Question: I'm new to ASP.NET MVC and I've encountered problem, which I can't solve. I've spent two days searching Google, but still nothing.
So, my situation is:
I'm trying to implement localization in my ASP.NET MVC application using routing.
'www.mysite.com/Home/Index' - for default (Russian)
'www.mysite.com/en/Home/Index' - for English
So I'm registering routes:
'''
public static void RegisterRoutes(RouteCollection routes)
{
routes.MapRoute(
"Default",
"{controller}/{action}",
new { controller = "Home", action = "Index"},
new { controller = "^[a-zA-z]{4,}$" }
);
routes.MapRoute(
"Localization",
"{lang}/{controller}/{action}",
new { lang = "en", controller = "Home", action = "Index" }
);
}
'''
Navigating to default: 'www.mysite.com/Home/Index' works fine.
But when I try to navigate to 'www.mysite.com/en/Home/Index' I get '404 error'.
What is more interesting, 'RouteDebugger' does'n see my new route:

Adding more new routes, changing the order of their mapping or even deleting all my routes do nothing.
It seems that route '{controller}/{action}/{id}' is just the default route for MVC which was added "before me".
So, what could be the problem? I have totally no idea! I've seen screenshots of Rote Debugger from other sites and their routes are displayed. For example some other site: <URL>
Maybe I have to change something in 'web.config'? I'm completely confused. Please help!
Thank you very much for your time!
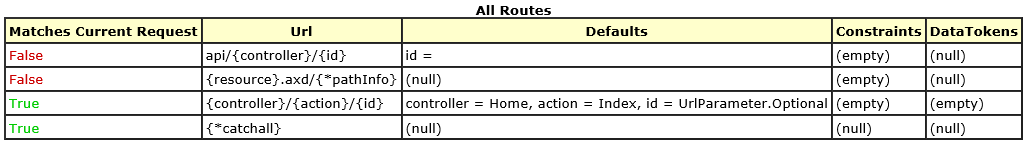
Answer: In MVC 4, RouteConfig.cs is stored in 'App_Start'. If you create your project from the MVC 4 project wizard it should wire it all up for you. If not, you will need to call it from 'global.asax.cs':
'''
protected void Application_Start()
{
// other stuff ...
RouteConfig.RegisterRoutes(RouteTable.Routes);
// other stuff ...
}
'''
Also, IIRC, the MVC 3 project wizard sets up all the default routes directly in 'Application_Start', so you'll need to remove those (or move them into 'RegisterRoutes' as the case may be).